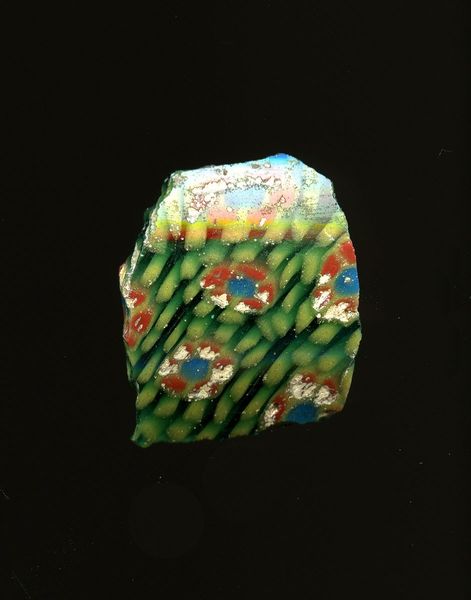
Titel: Fragment eines Gefäßes
Standort: Hamburg
Institution: Museum für Kunst und Gewerbe Hamburg
Schlagwörter: glas, technik, fragment, kaiserzeit, aufbewahrung, blumenornamente, schankgeschirr, gefäß, behälter, frühe kaiserzeit, prinzipat, millefiori, mittlere, späte